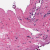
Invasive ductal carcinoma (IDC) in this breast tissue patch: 0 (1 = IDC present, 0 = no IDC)